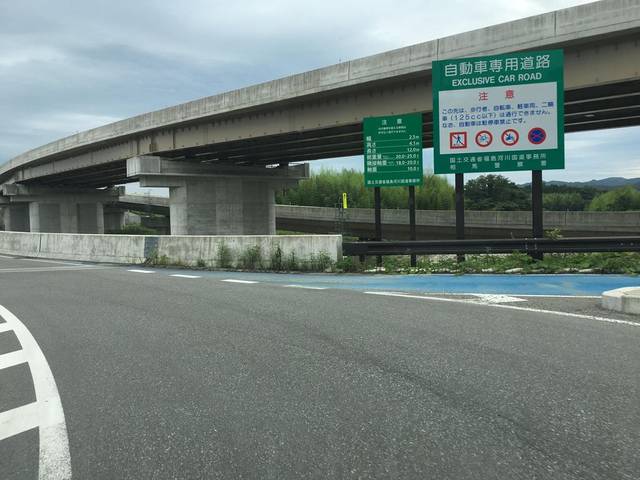
Region: Japan
Coordinates: 37.784, 140.9